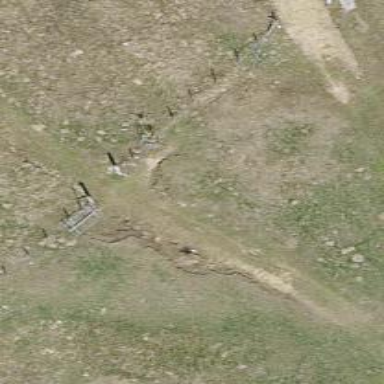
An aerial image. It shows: Kissing gate.